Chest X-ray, PA view. Patient: 38 years old, sex M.
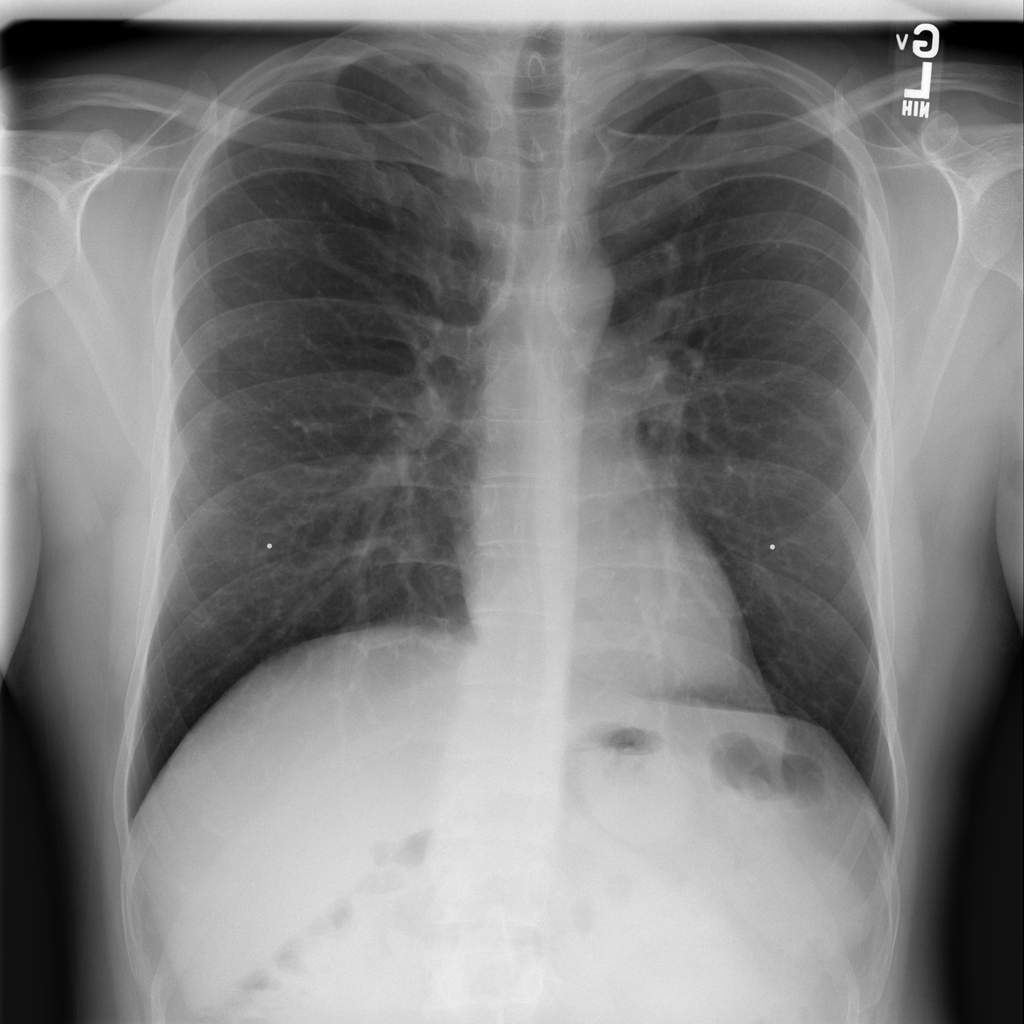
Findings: No Finding